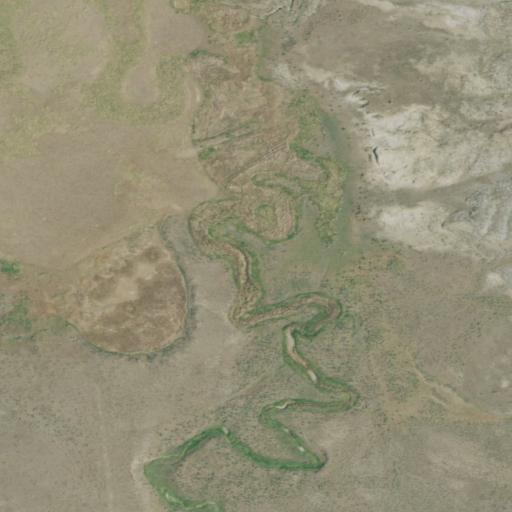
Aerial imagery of valley in South Dakota named Coyote Draw containing grassland and herbaceous wetlands